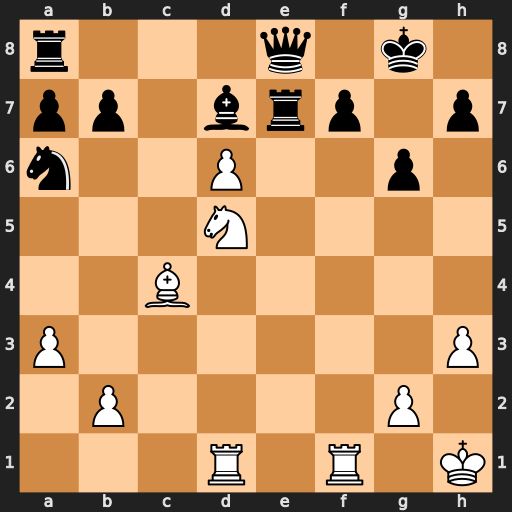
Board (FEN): r3q1k1/pp1brp1p/n2P2p1/3N4/2B5/P6P/1P4P1/3R1R1K
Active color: w
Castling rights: -
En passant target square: -
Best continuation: Nf6+ Kh8 dxe7